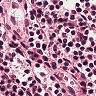
Metastatic tissue present: no